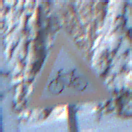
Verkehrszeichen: RadverkehrRechts
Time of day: MorningAfternoon
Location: Outdoor (Nature)
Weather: Clear
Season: Winter
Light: Natural